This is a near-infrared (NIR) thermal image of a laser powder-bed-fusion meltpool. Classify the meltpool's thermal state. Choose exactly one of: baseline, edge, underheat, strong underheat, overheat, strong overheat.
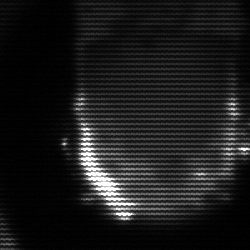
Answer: baseline